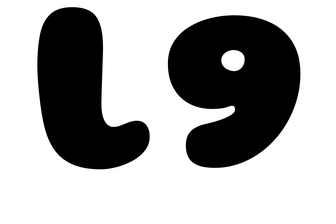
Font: Gluten_Black